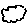
Label: cloud